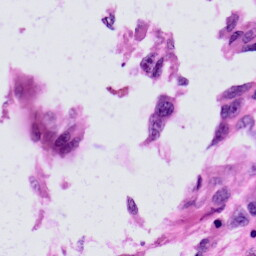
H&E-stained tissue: Skin